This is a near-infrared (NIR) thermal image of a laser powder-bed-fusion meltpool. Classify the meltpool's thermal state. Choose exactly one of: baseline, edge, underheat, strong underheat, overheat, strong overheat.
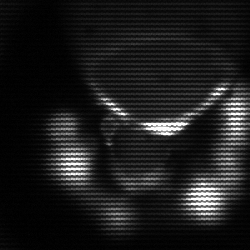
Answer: baseline